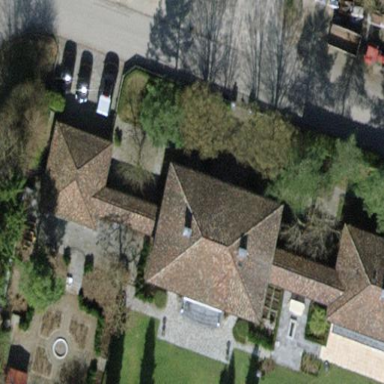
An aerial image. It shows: Hipped roof semi-detached house.